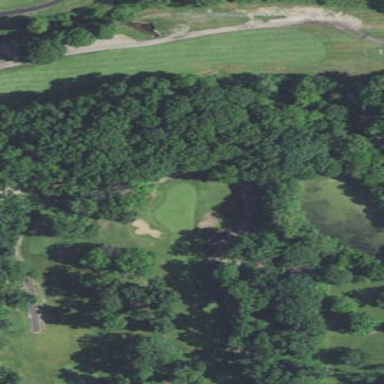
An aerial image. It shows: Rough area on grassy golf course.